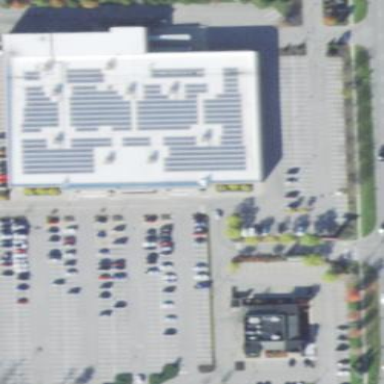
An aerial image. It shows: Retail area.